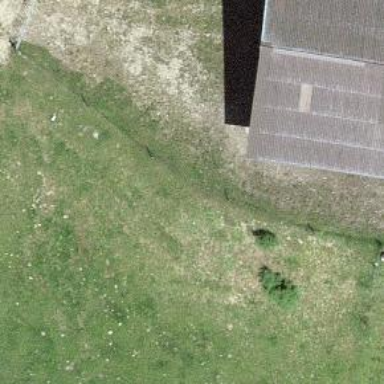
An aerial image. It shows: Path.